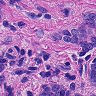
Metastatic tissue present: yes